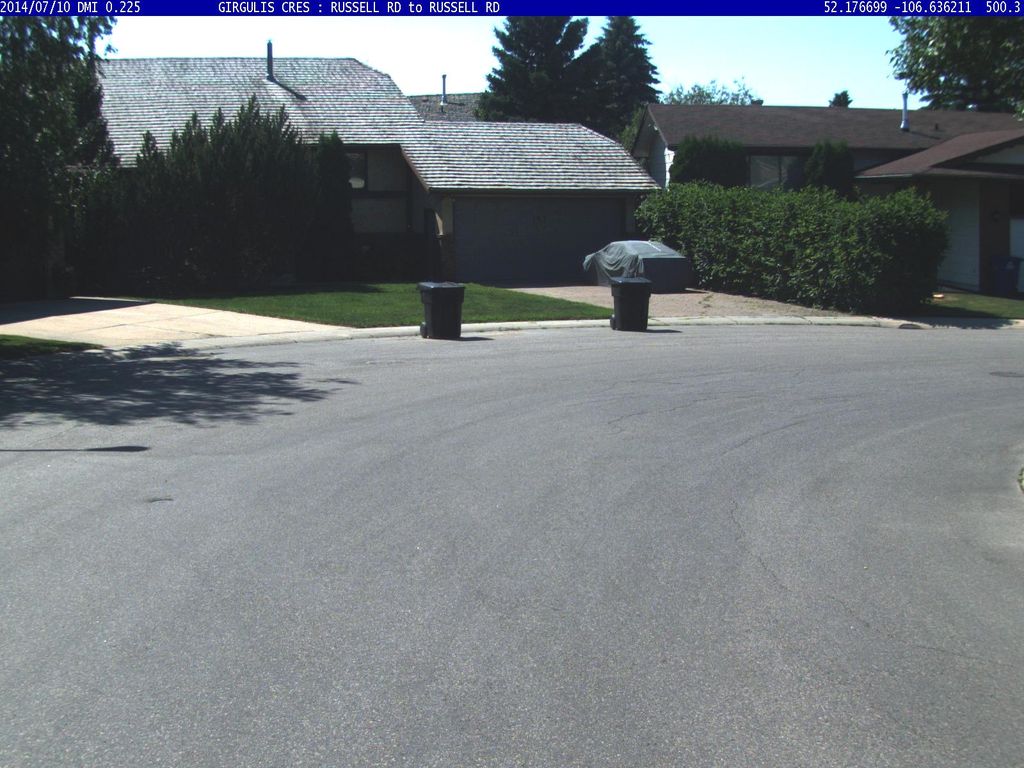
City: saskatoon